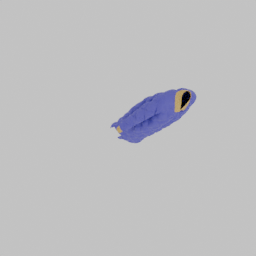
Label: people